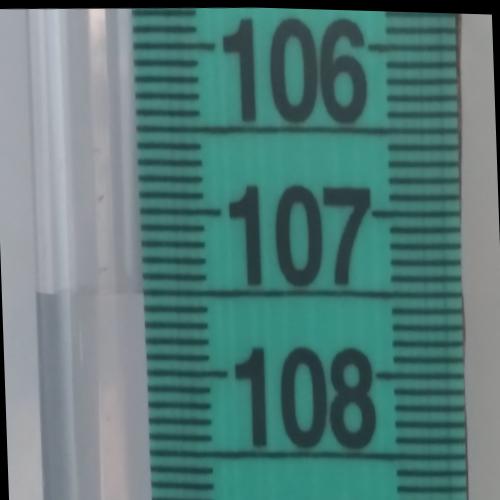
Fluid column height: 107.5 cm